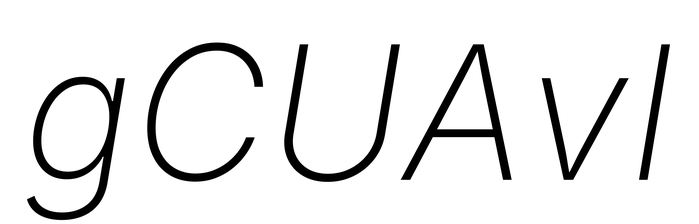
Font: Inter-Italic_ExtraLight_Italic